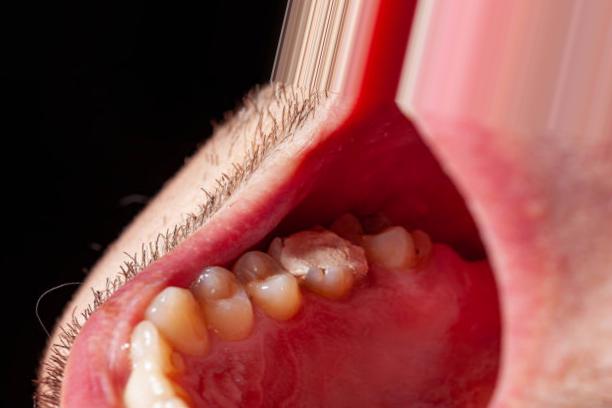
Condition: Caries